Current action and preconditions to check: trajectory_clear

Your task: For each precondition in the list above, predict whether it will hold at this action.

Consider the current scene as observed from the mobile robot's camera, and analyze the predicted future states of all dynamic agents (e.g., people, animals, vehicles, or any moving entities) within the NEXT SECOND.

IMPORTANT: Only answer "very likely" if you are absolutely certain—based on strong, clear evidence—that a dynamic agent will violate the precondition in the predicted future state. Do NOT answer "very likely" for unlikely, ambiguous, or low-probability risks.

Ask yourself for each precondition: Is there a high probability, with clear and convincing evidence, that the predicted future states of any dynamic agent will interfere with the predicted future state of the currently executing action within the NEXT SECOND, causing that precondition to fail?

Assess the risk level based on these predictions. Use "likely" or "very likely" if motions create a clear risk of interference.

Use "neutral" or "improbable" if agents are nearby but their predicted paths are clearly diverging or non-conflicting.

Failure Risk Categories: "very improbable", "improbable", "neutral", "likely", "very likely"

Answer Format: Output ONLY the probability_of_failure value from these categories: "very improbable", "improbable", "neutral", "likely", "very likely"

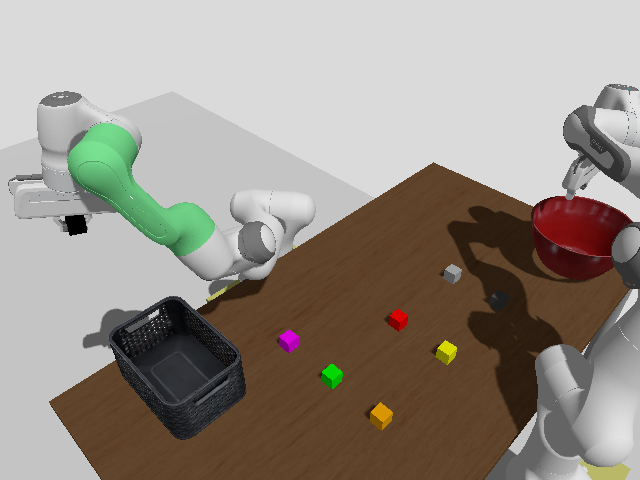

Answer: very improbable